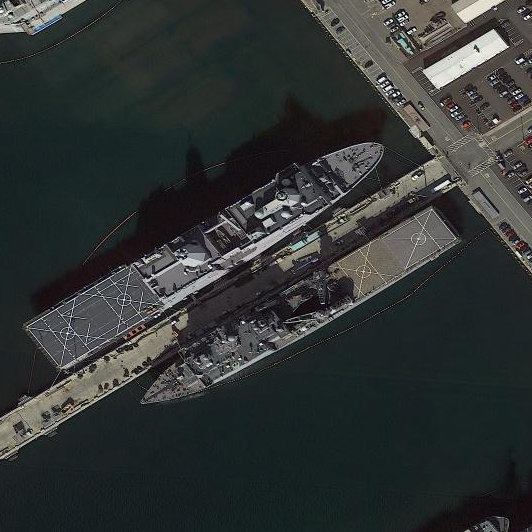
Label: combat